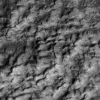
Atmospheric dust classification: not_dusty